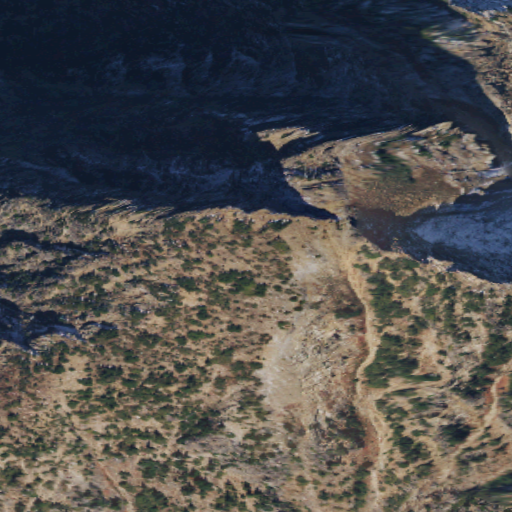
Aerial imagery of peak in Washington named Revelations containing grassland, shrub, barren land, and evergreen forest